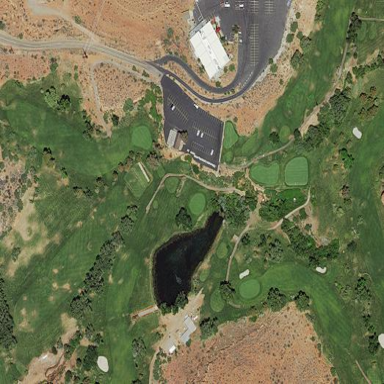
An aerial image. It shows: Golf course surrounded by greenery.